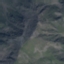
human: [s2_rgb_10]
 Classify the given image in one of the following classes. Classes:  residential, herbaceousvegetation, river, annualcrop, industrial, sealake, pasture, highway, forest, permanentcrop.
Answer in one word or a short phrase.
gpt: HerbaceousVegetation